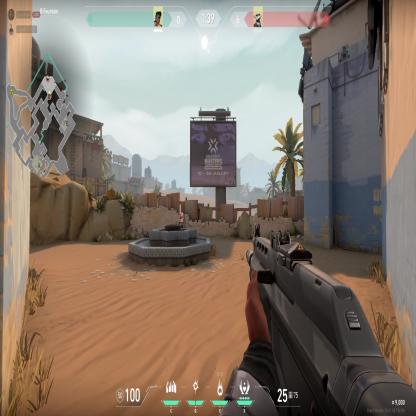
Label: enemy